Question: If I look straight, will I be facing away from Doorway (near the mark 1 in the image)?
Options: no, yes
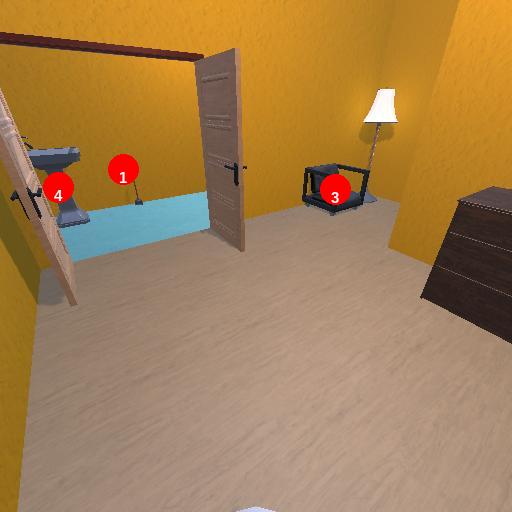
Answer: no